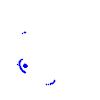
Particle: proton